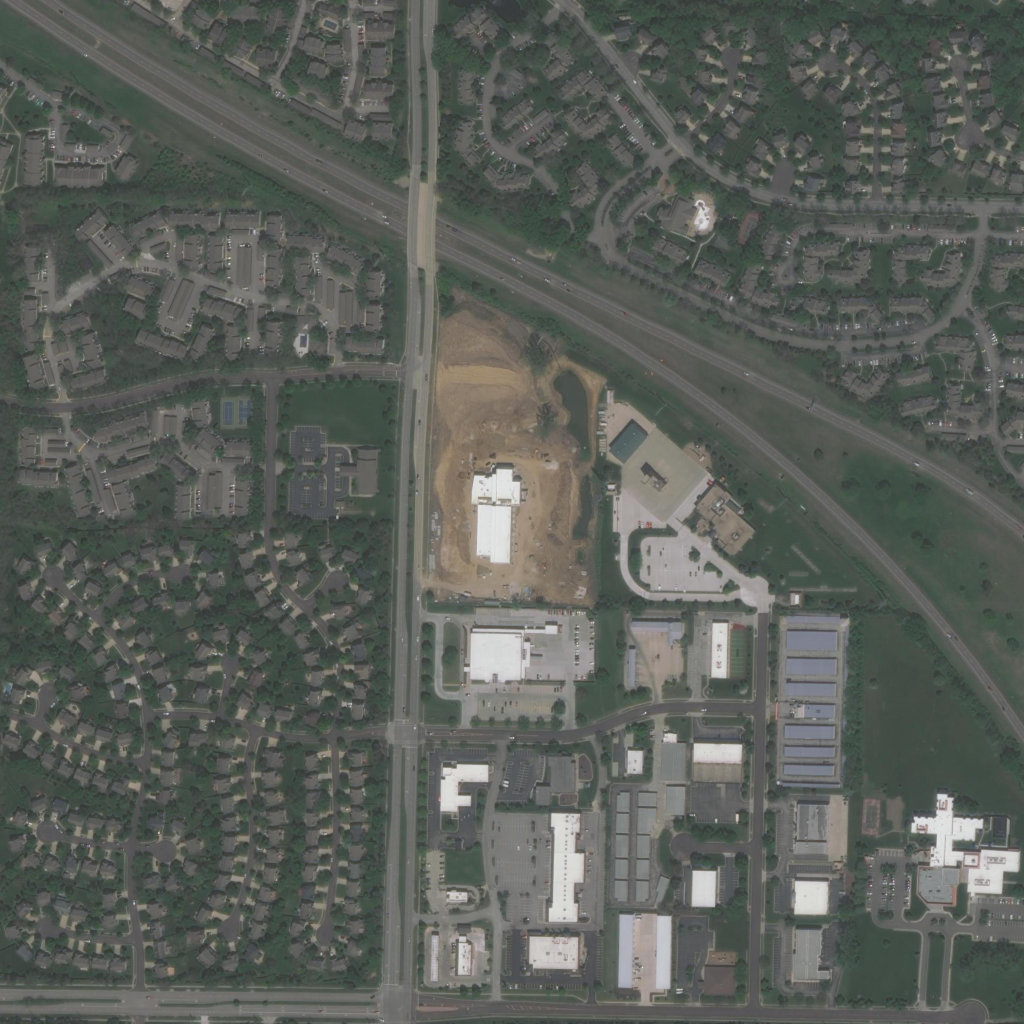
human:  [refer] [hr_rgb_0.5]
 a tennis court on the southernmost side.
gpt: <box>[[84, 77, 85, 81, 0]]</box>